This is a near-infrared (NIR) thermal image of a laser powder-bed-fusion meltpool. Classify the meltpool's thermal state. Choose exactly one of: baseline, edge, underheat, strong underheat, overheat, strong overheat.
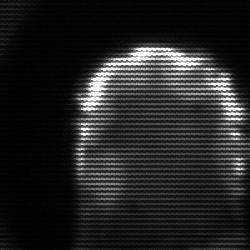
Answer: baseline